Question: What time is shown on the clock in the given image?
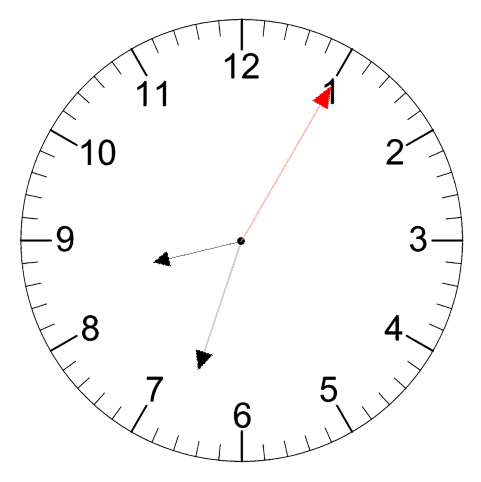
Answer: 08:33:05